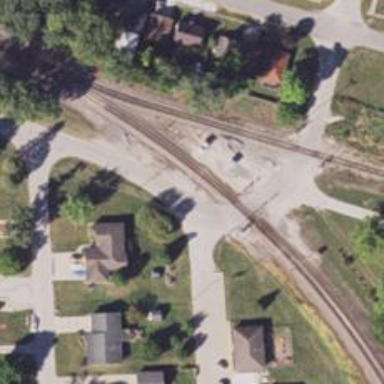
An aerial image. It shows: Railway junction.